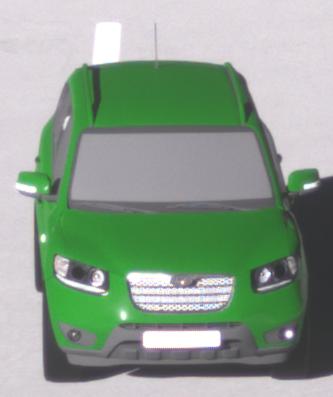
Make: Hyundai
Model: Santa Fe 2.4
Detailed model: Santa Fe (CM)
Model produced from: 2010/01
Model produced until: 2012/09
Doors: 5
Color: green
Road condition: dry road
Daytime: morning or afternoon
Contrast: high contrast